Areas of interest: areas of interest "Guesthouse"
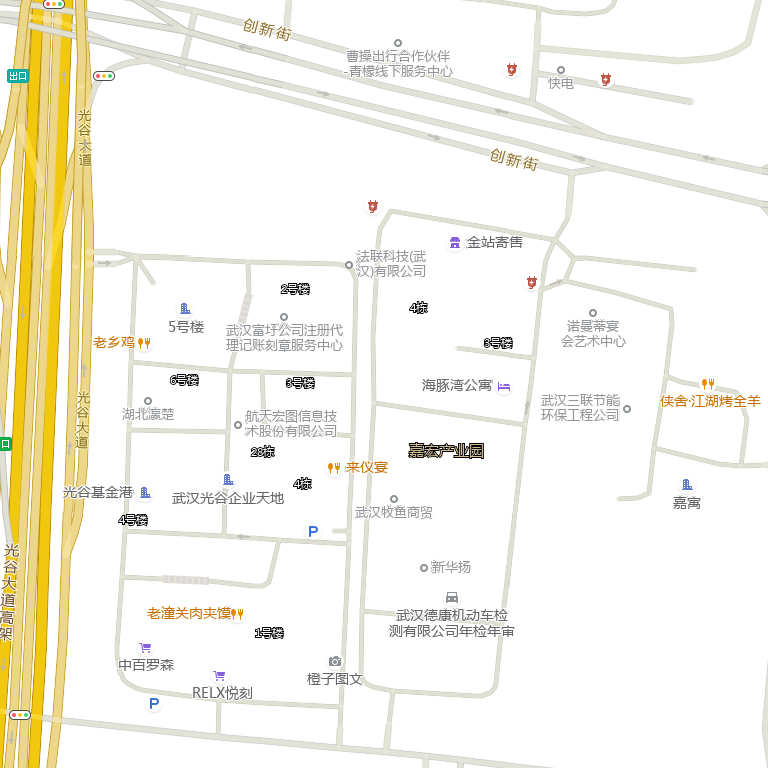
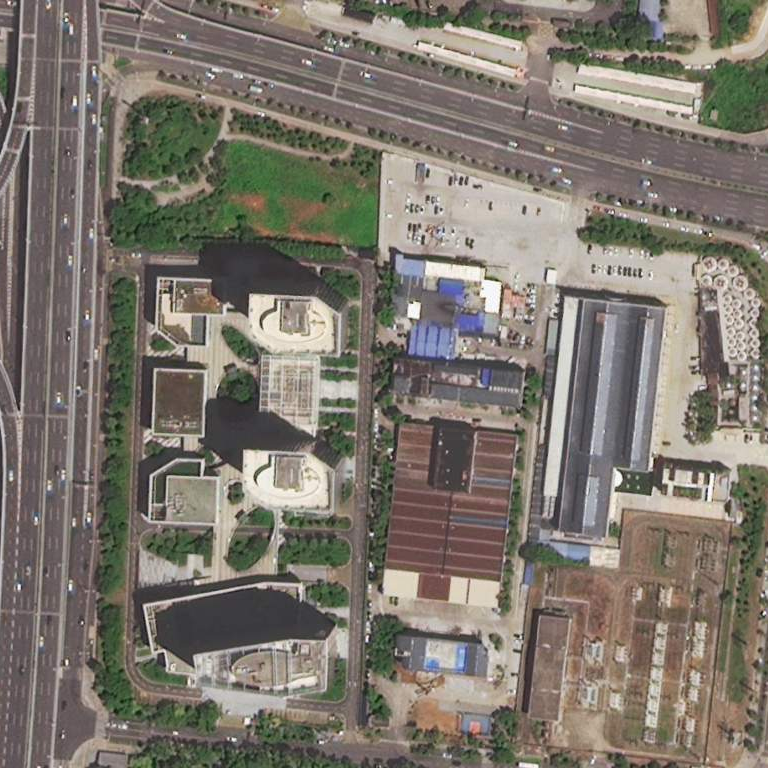